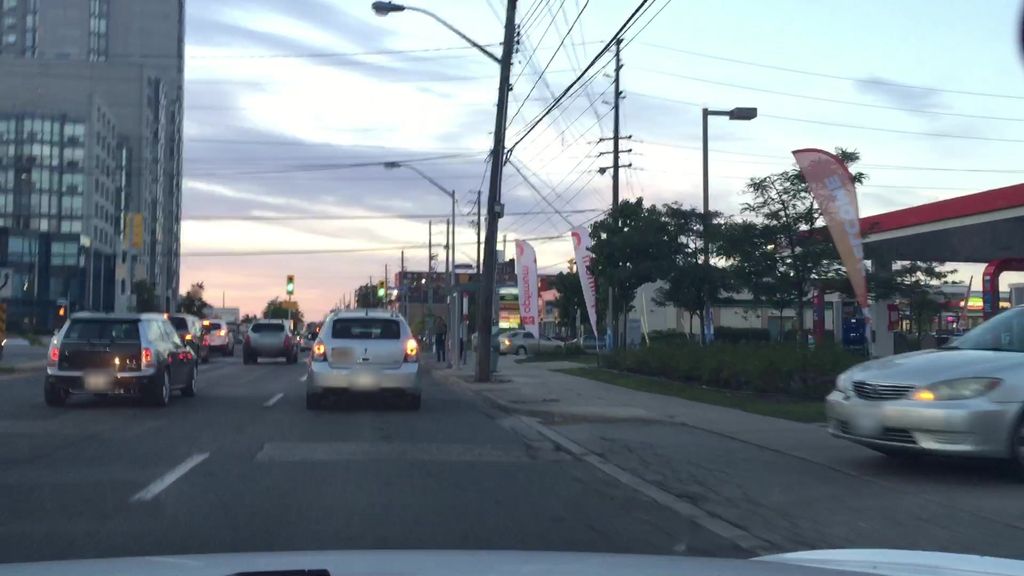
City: toronto